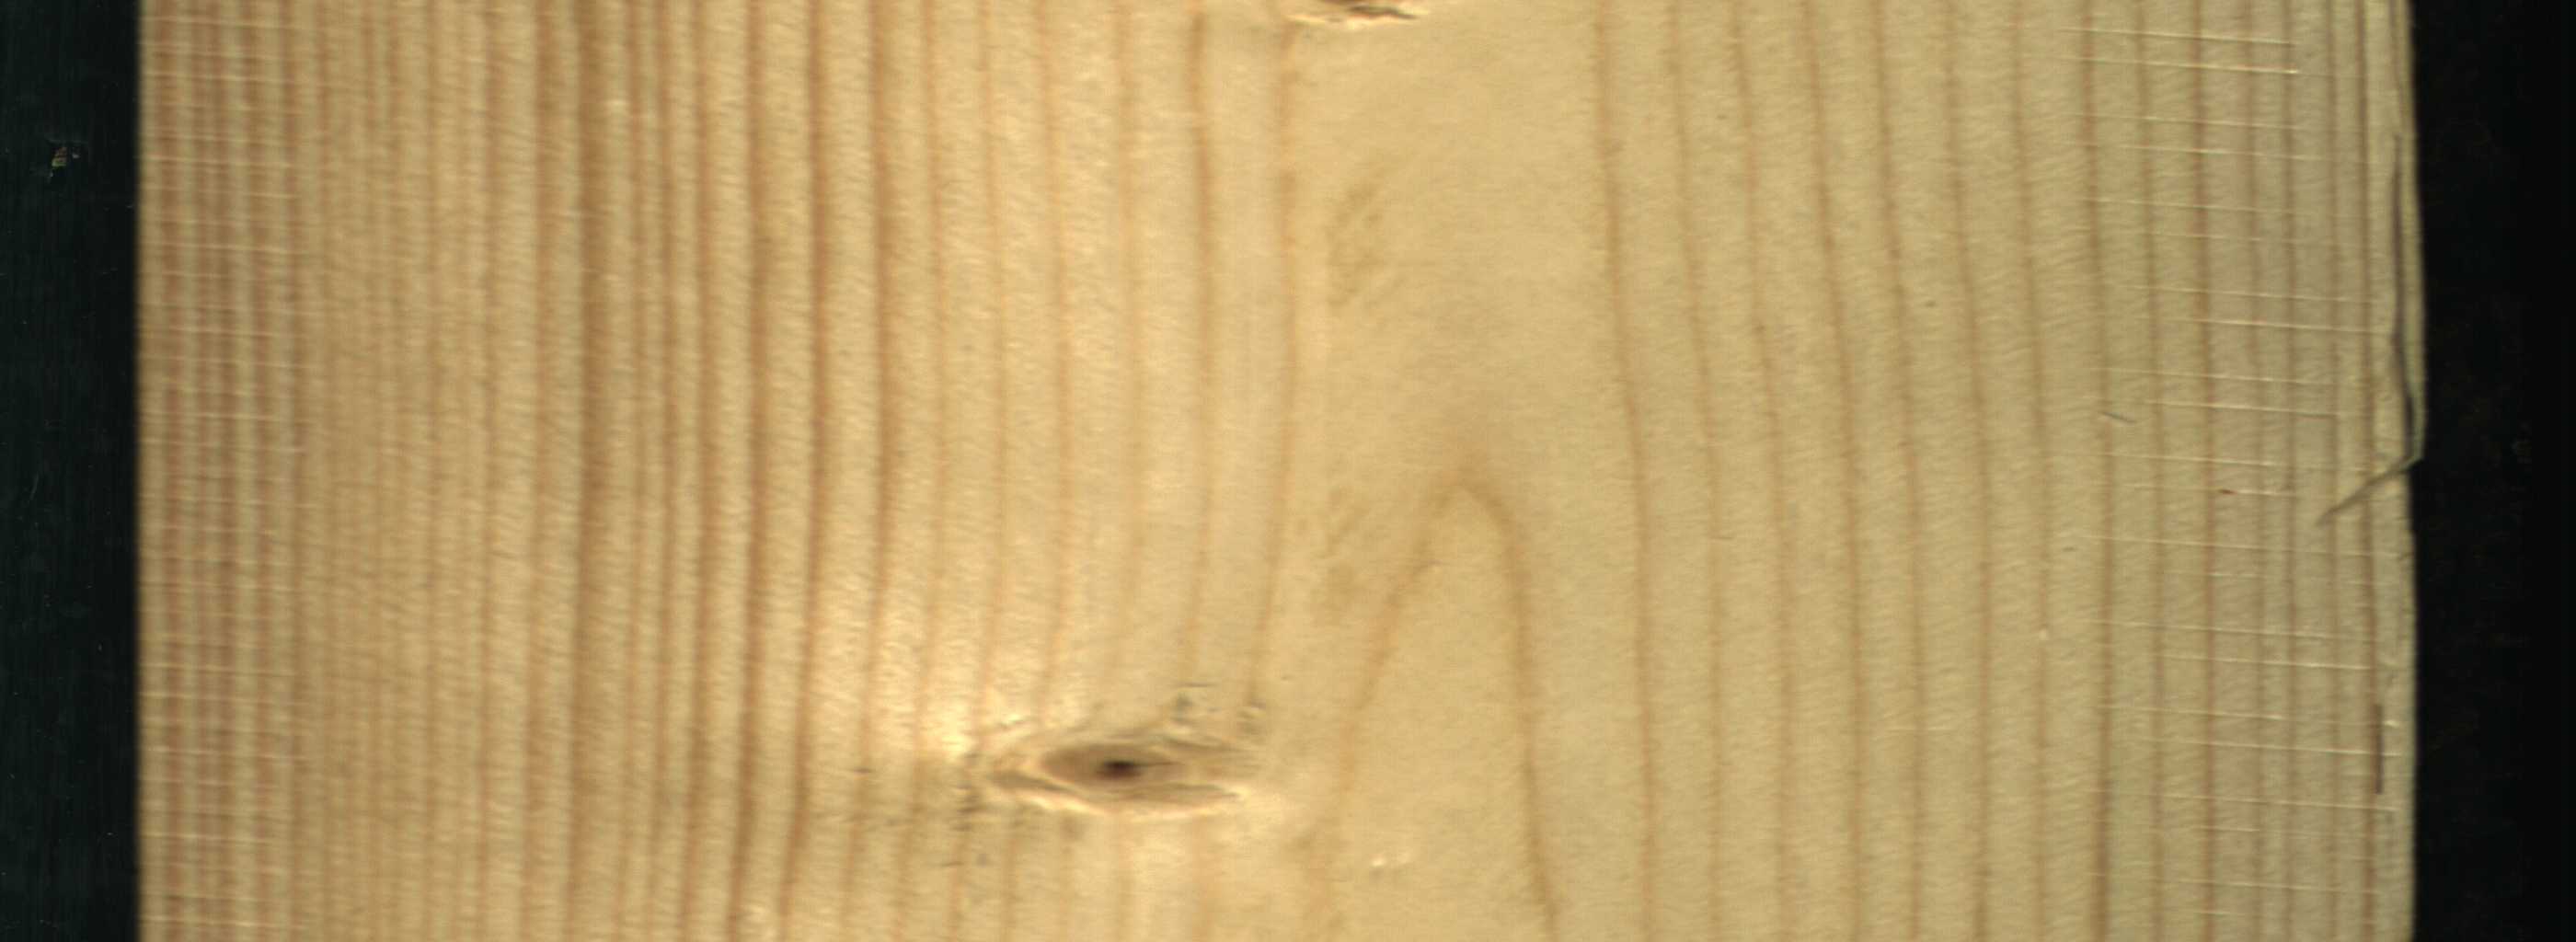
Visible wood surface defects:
Live_Knot
Live_Knot